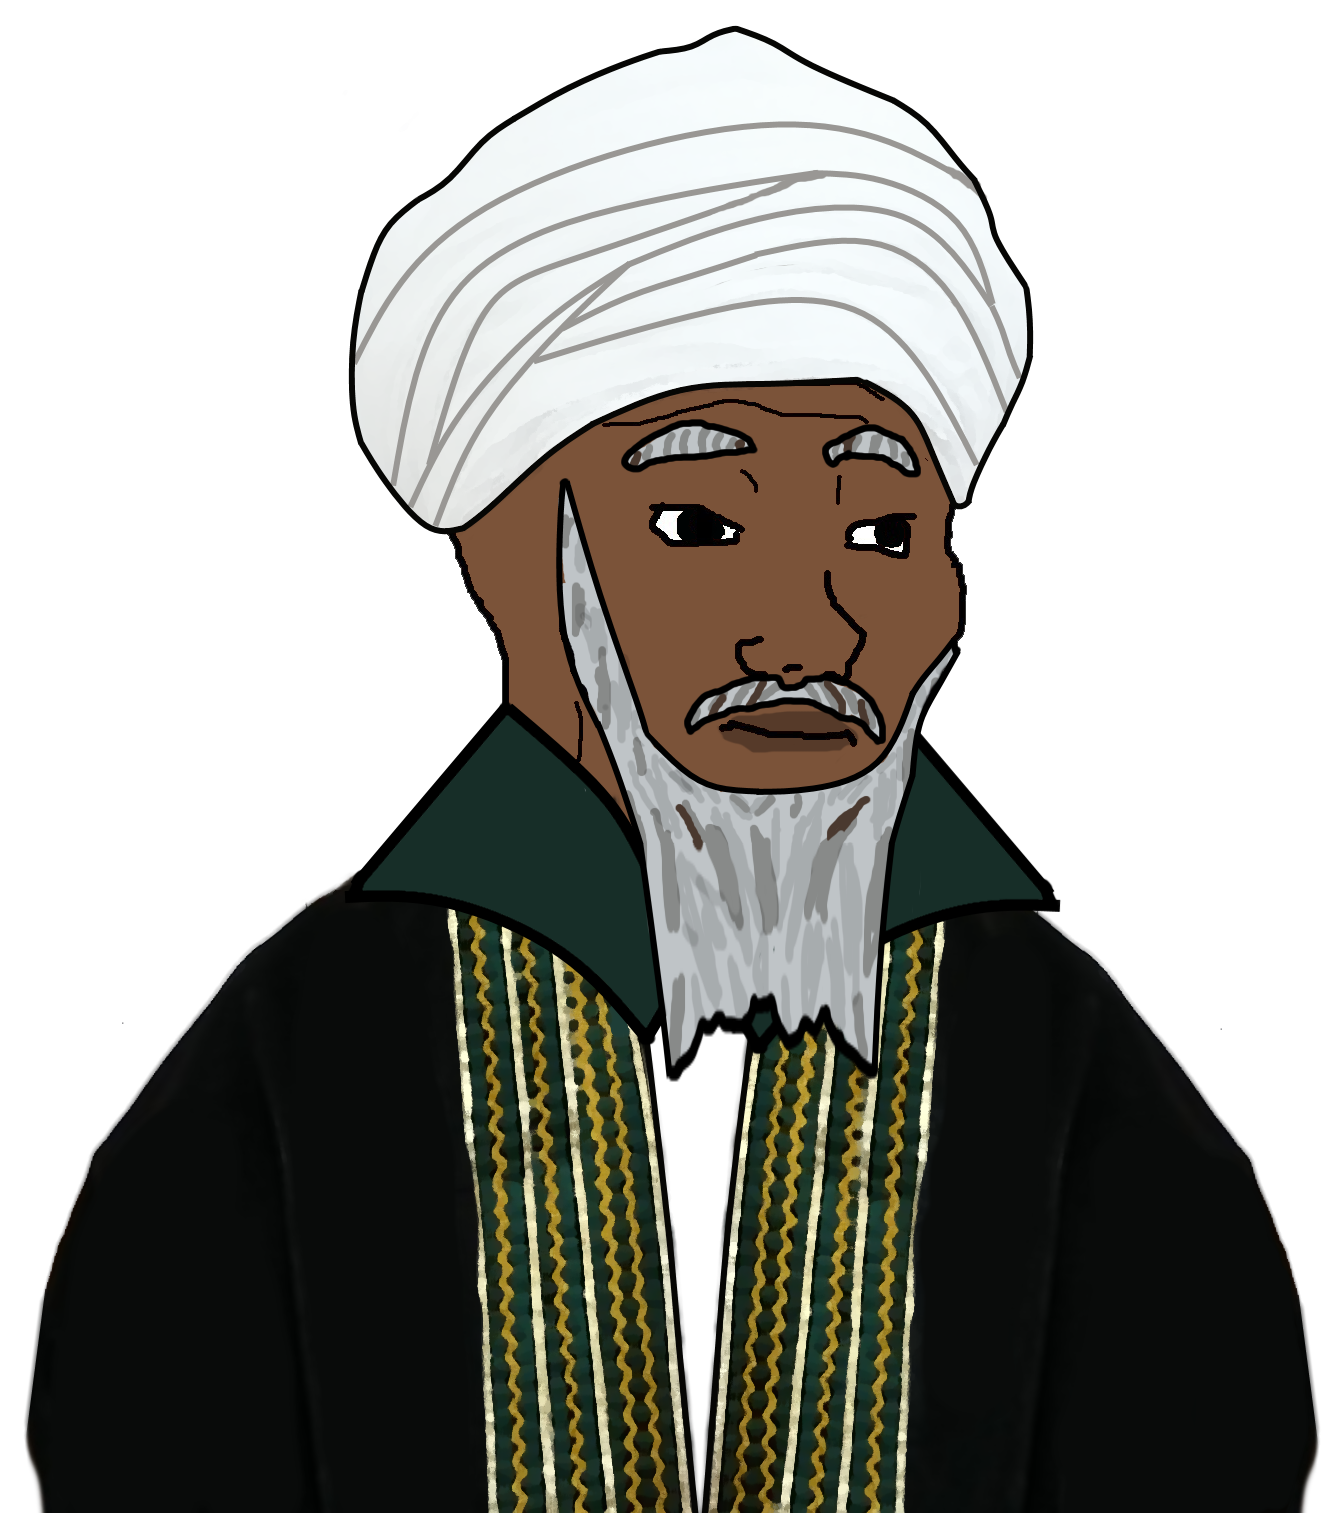
Label: 5_Blackjak